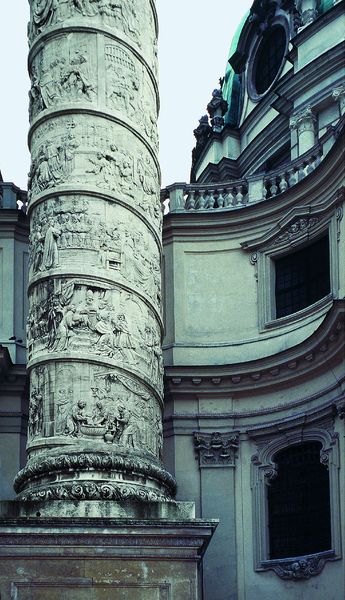
Titel: Karlskirche in Wien
Künstler: Johann Bernhard Fischer von Erlach
Standort: Wien, Karlskirche (EU - AUT)
Schlagwörter: himmel, wolken, menschen, stadt, fenster, grau, säule, dach, gebäude, haus, tiere, architektur, barock, geschichte, sockel, stein, brüstung, kirche, rund, relief, bilder, fassade, giebel, mauer, farbe, platz, pilaster, figuren, kuppel, detail, podest, foto, fotografie, innenhof, palast, balustrade, draußen, kapitelle, rom, kapitell, fries, sims, bänder, reliefs, szenen, rille, hadrian, gliederung, triumpf, erzählung, innehof, trajanssäule, einkerbung, karlskirche, trajan, marc aurel, frieß, traian